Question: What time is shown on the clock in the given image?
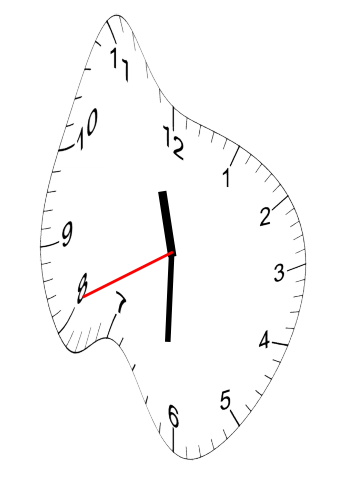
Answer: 11:30:41